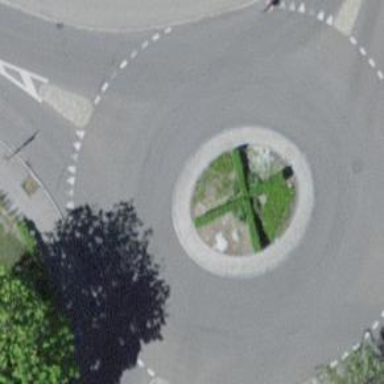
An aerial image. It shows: Tertiary road with asphalt surface leading to roundabout junction.